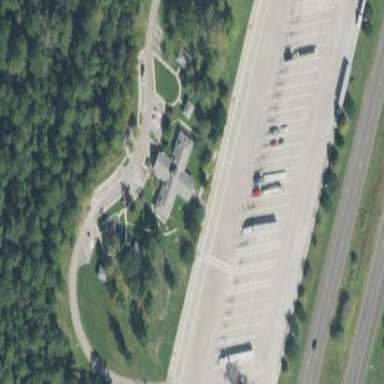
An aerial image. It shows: Rest area along the road with picnic tables.